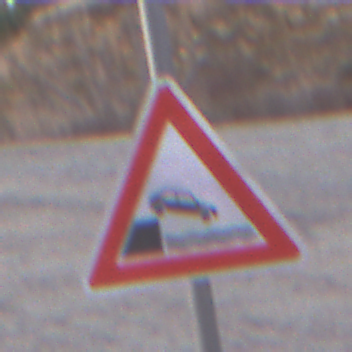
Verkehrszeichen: Ufer
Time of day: SunriseSunset
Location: Outdoor (Suburban)
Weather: PartlyCloudy
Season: NotSpecified
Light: Natural